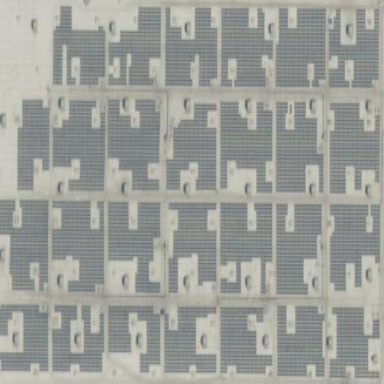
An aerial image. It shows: Solar power generator with photovoltaic panels.